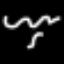
Label: squiggle